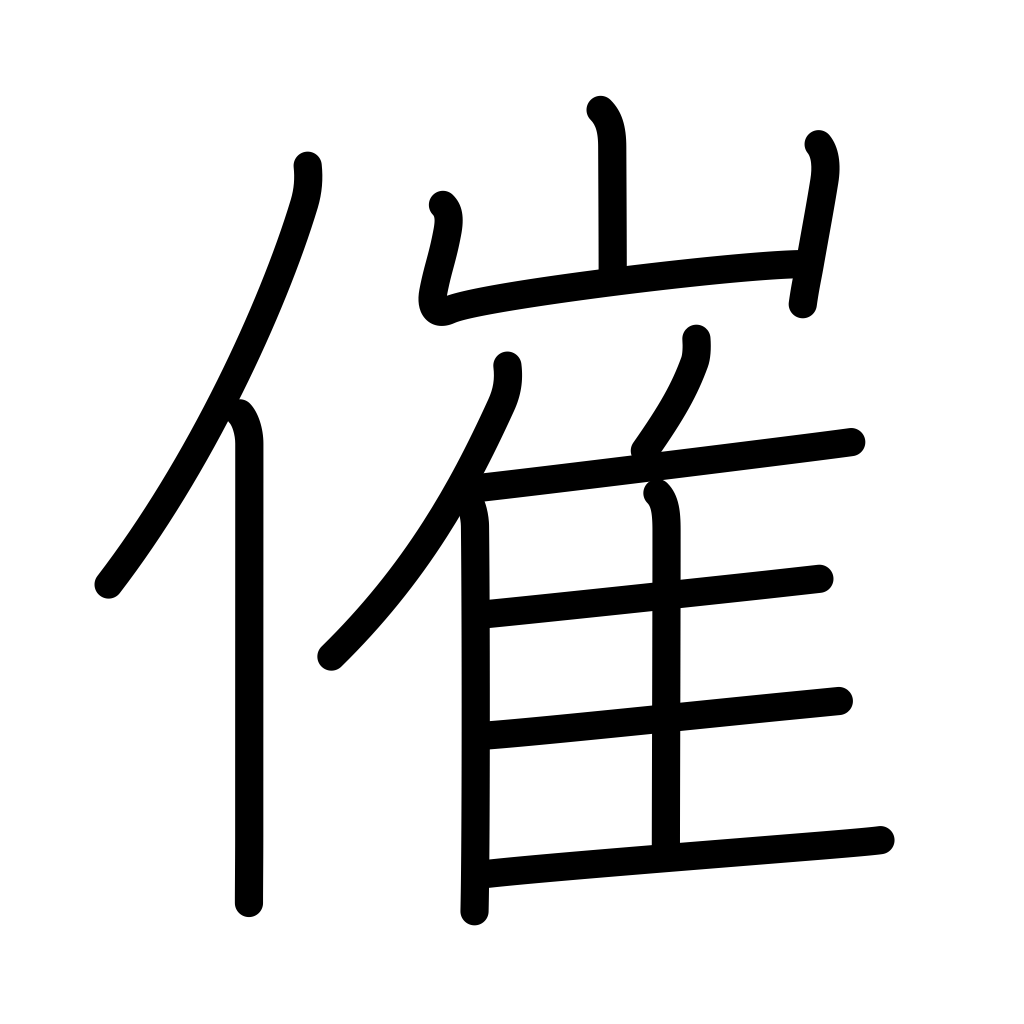
Meaning: sponsor